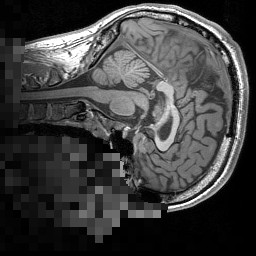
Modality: T1w
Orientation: sagittal
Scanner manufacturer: siemens
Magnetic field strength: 3 T
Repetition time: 1.5 s
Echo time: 0.00291 s